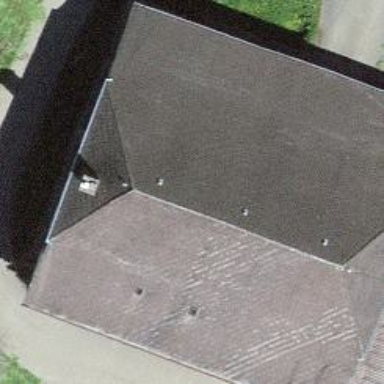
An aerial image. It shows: Farm building.